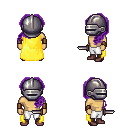
a pixel art fantasy rpg character, male body template, human, tanned skin, yellow cape, white pants, purple princess hairstyle, metal helm, leather bracers, maroon shoes, dagger, four views (front, back, left, right), 2x2 character sprite sheet, small pixel art, hard edges, no anti-aliasing